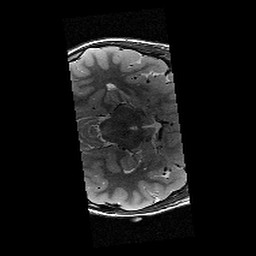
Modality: T2w
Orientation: axial
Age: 12
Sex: male
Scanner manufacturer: siemens
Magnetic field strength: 3 T
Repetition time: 9.23 s
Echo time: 0.067 s